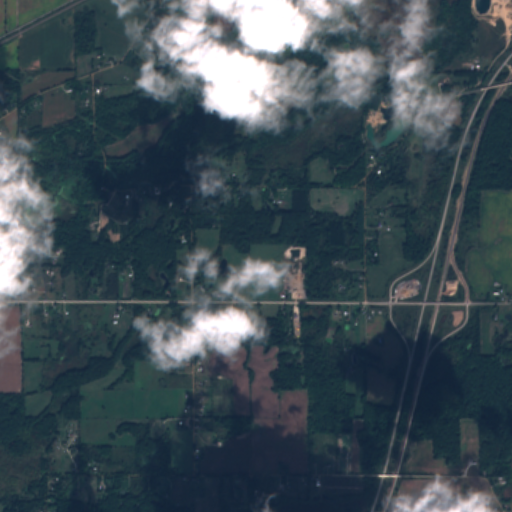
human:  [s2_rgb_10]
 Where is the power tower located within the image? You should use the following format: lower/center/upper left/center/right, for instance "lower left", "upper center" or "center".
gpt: The power tower is located in the upper left of the image.
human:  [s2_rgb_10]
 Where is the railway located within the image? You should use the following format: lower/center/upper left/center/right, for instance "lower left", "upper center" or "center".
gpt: The railway is located in the upper left of the image.
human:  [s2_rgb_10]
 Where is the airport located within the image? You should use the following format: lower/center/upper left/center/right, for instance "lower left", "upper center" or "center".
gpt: There is no airport in the image.